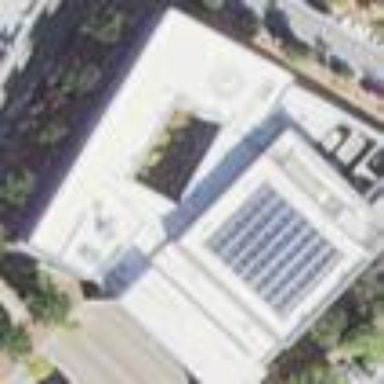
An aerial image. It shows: Public building.